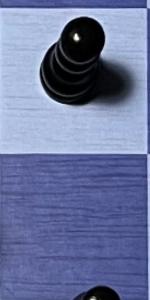
Label: Empty